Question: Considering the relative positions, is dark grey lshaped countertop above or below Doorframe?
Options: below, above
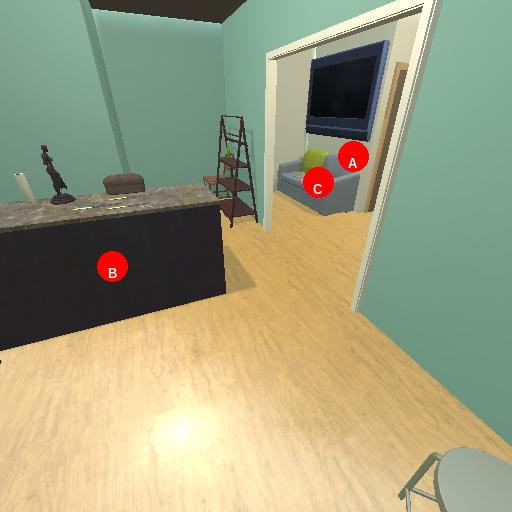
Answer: below